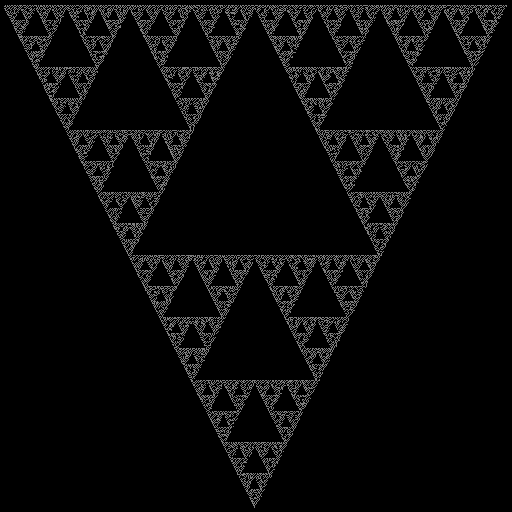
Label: sierpinski_gasket